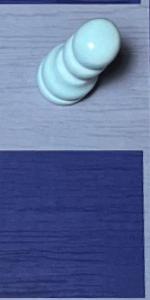
Label: Empty